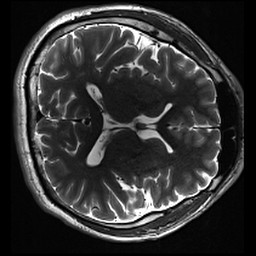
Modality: inplaneT2
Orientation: axial